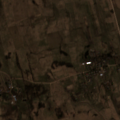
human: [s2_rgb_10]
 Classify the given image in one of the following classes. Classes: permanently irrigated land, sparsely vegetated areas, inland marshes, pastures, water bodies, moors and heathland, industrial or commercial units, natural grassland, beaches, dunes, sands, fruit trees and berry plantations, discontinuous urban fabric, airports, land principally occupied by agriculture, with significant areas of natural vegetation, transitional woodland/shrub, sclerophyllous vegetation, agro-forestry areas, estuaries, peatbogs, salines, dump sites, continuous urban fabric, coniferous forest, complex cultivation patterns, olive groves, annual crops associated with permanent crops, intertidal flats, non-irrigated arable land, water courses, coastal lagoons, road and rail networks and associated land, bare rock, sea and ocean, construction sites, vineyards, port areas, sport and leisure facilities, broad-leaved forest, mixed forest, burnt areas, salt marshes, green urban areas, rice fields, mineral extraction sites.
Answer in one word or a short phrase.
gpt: discontinuous urban fabric, non-irrigated arable land, complex cultivation patterns